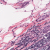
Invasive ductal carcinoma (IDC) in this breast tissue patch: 1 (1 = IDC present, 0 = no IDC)